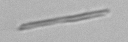
Label: fiber